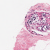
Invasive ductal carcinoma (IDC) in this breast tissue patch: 0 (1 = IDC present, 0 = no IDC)